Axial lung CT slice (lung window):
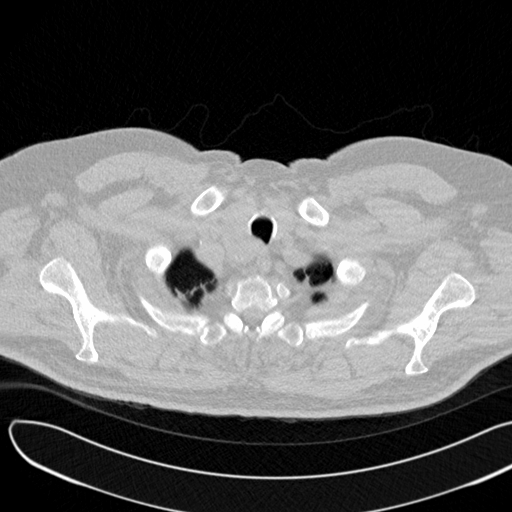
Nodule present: no